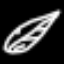
Label: leaf